I will show an image sequence of human cooking. I have annotated the images with numbered circles. Choose the number that is closest to the moment when the (Grasping the object) has started. You are a five-time world champion in this game. Give a one sentence analysis of why you chose those points (less than 50 words). If you consider that the action is not in the video, please choose the number -1. Provide your answer at the end in a json file of this format: {"points": []}
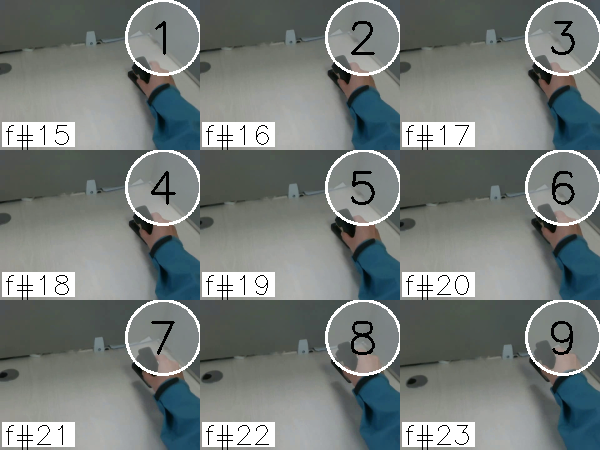
Frame 2 shows the clearest moment of hand-object contact.
{"points": [2]}